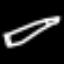
Label: pencil